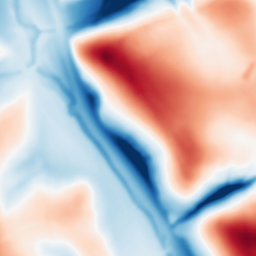
Category: multiscale
Decomposition family: dog_multiscale
Decomposition parameters: sigma_ratio: 1.6
n_scales: 6
base_sigma: 2
Upsampling method: sinc_blackman
Upsampling parameters: scale: 2
kernel_size: 16
Upsampling scale: 2